Question: Im testing a simple html file with some input fields and two buttons, after installing the apk file on my android device everything seems well, but when I rotate the screen I receive the following error

Im using a samsung galaxy s3 mini with android 4.1.2.
Im using the latest phonegap and eclipse juno.
How can I fix (or hide) this error?
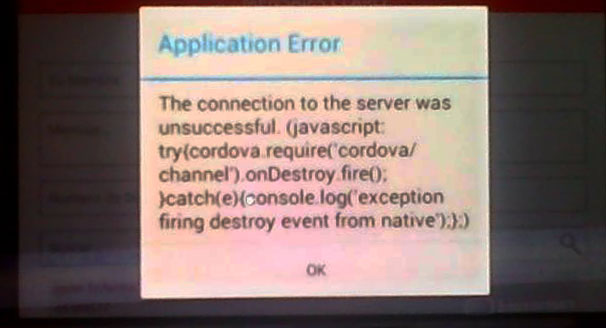
Answer: You should add 'android:configChanges="orientation|keyboardHidden|keyboard|screenSize|locale"' to your activity in the AndroidManifest.xml, like recommended in the <URL>